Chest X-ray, PA view. Patient: 48 years old, sex F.
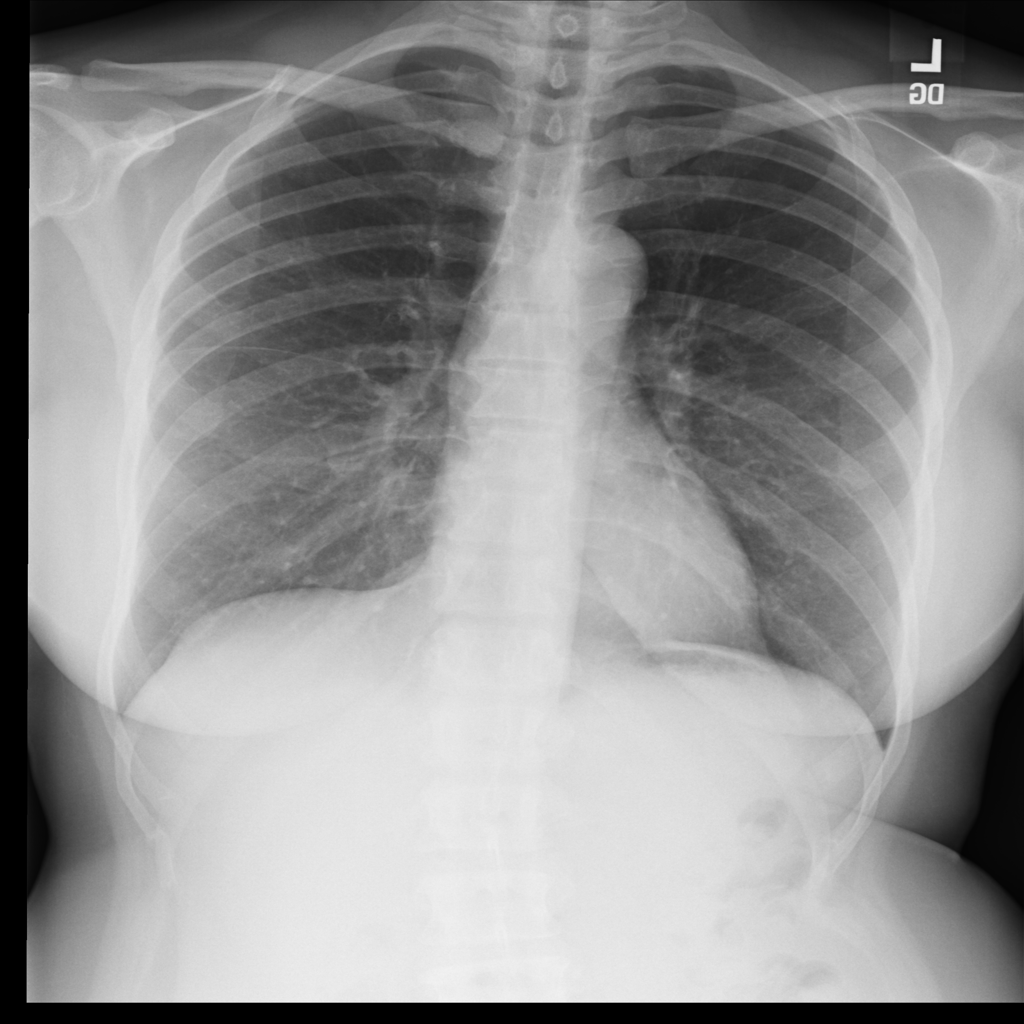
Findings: No Finding